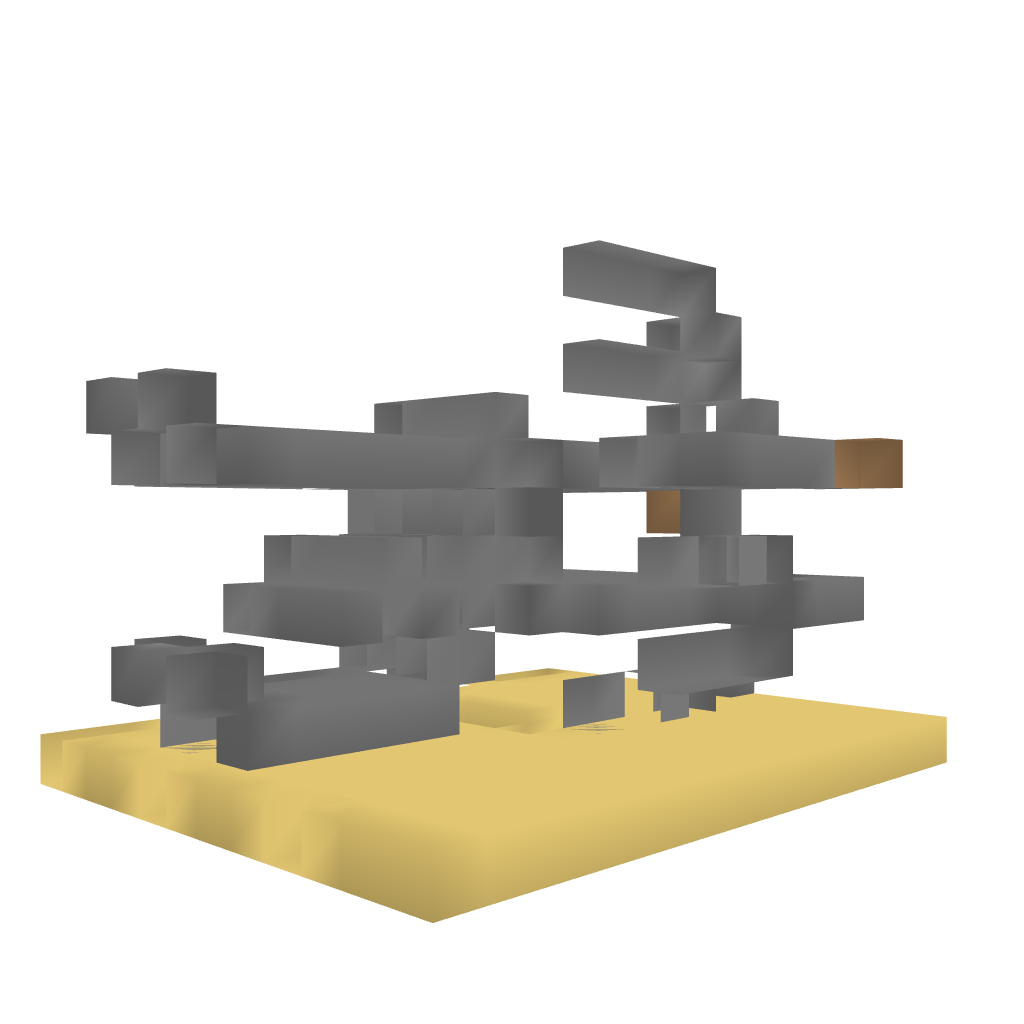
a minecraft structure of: Redstone "Brain" bad low quality